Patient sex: F
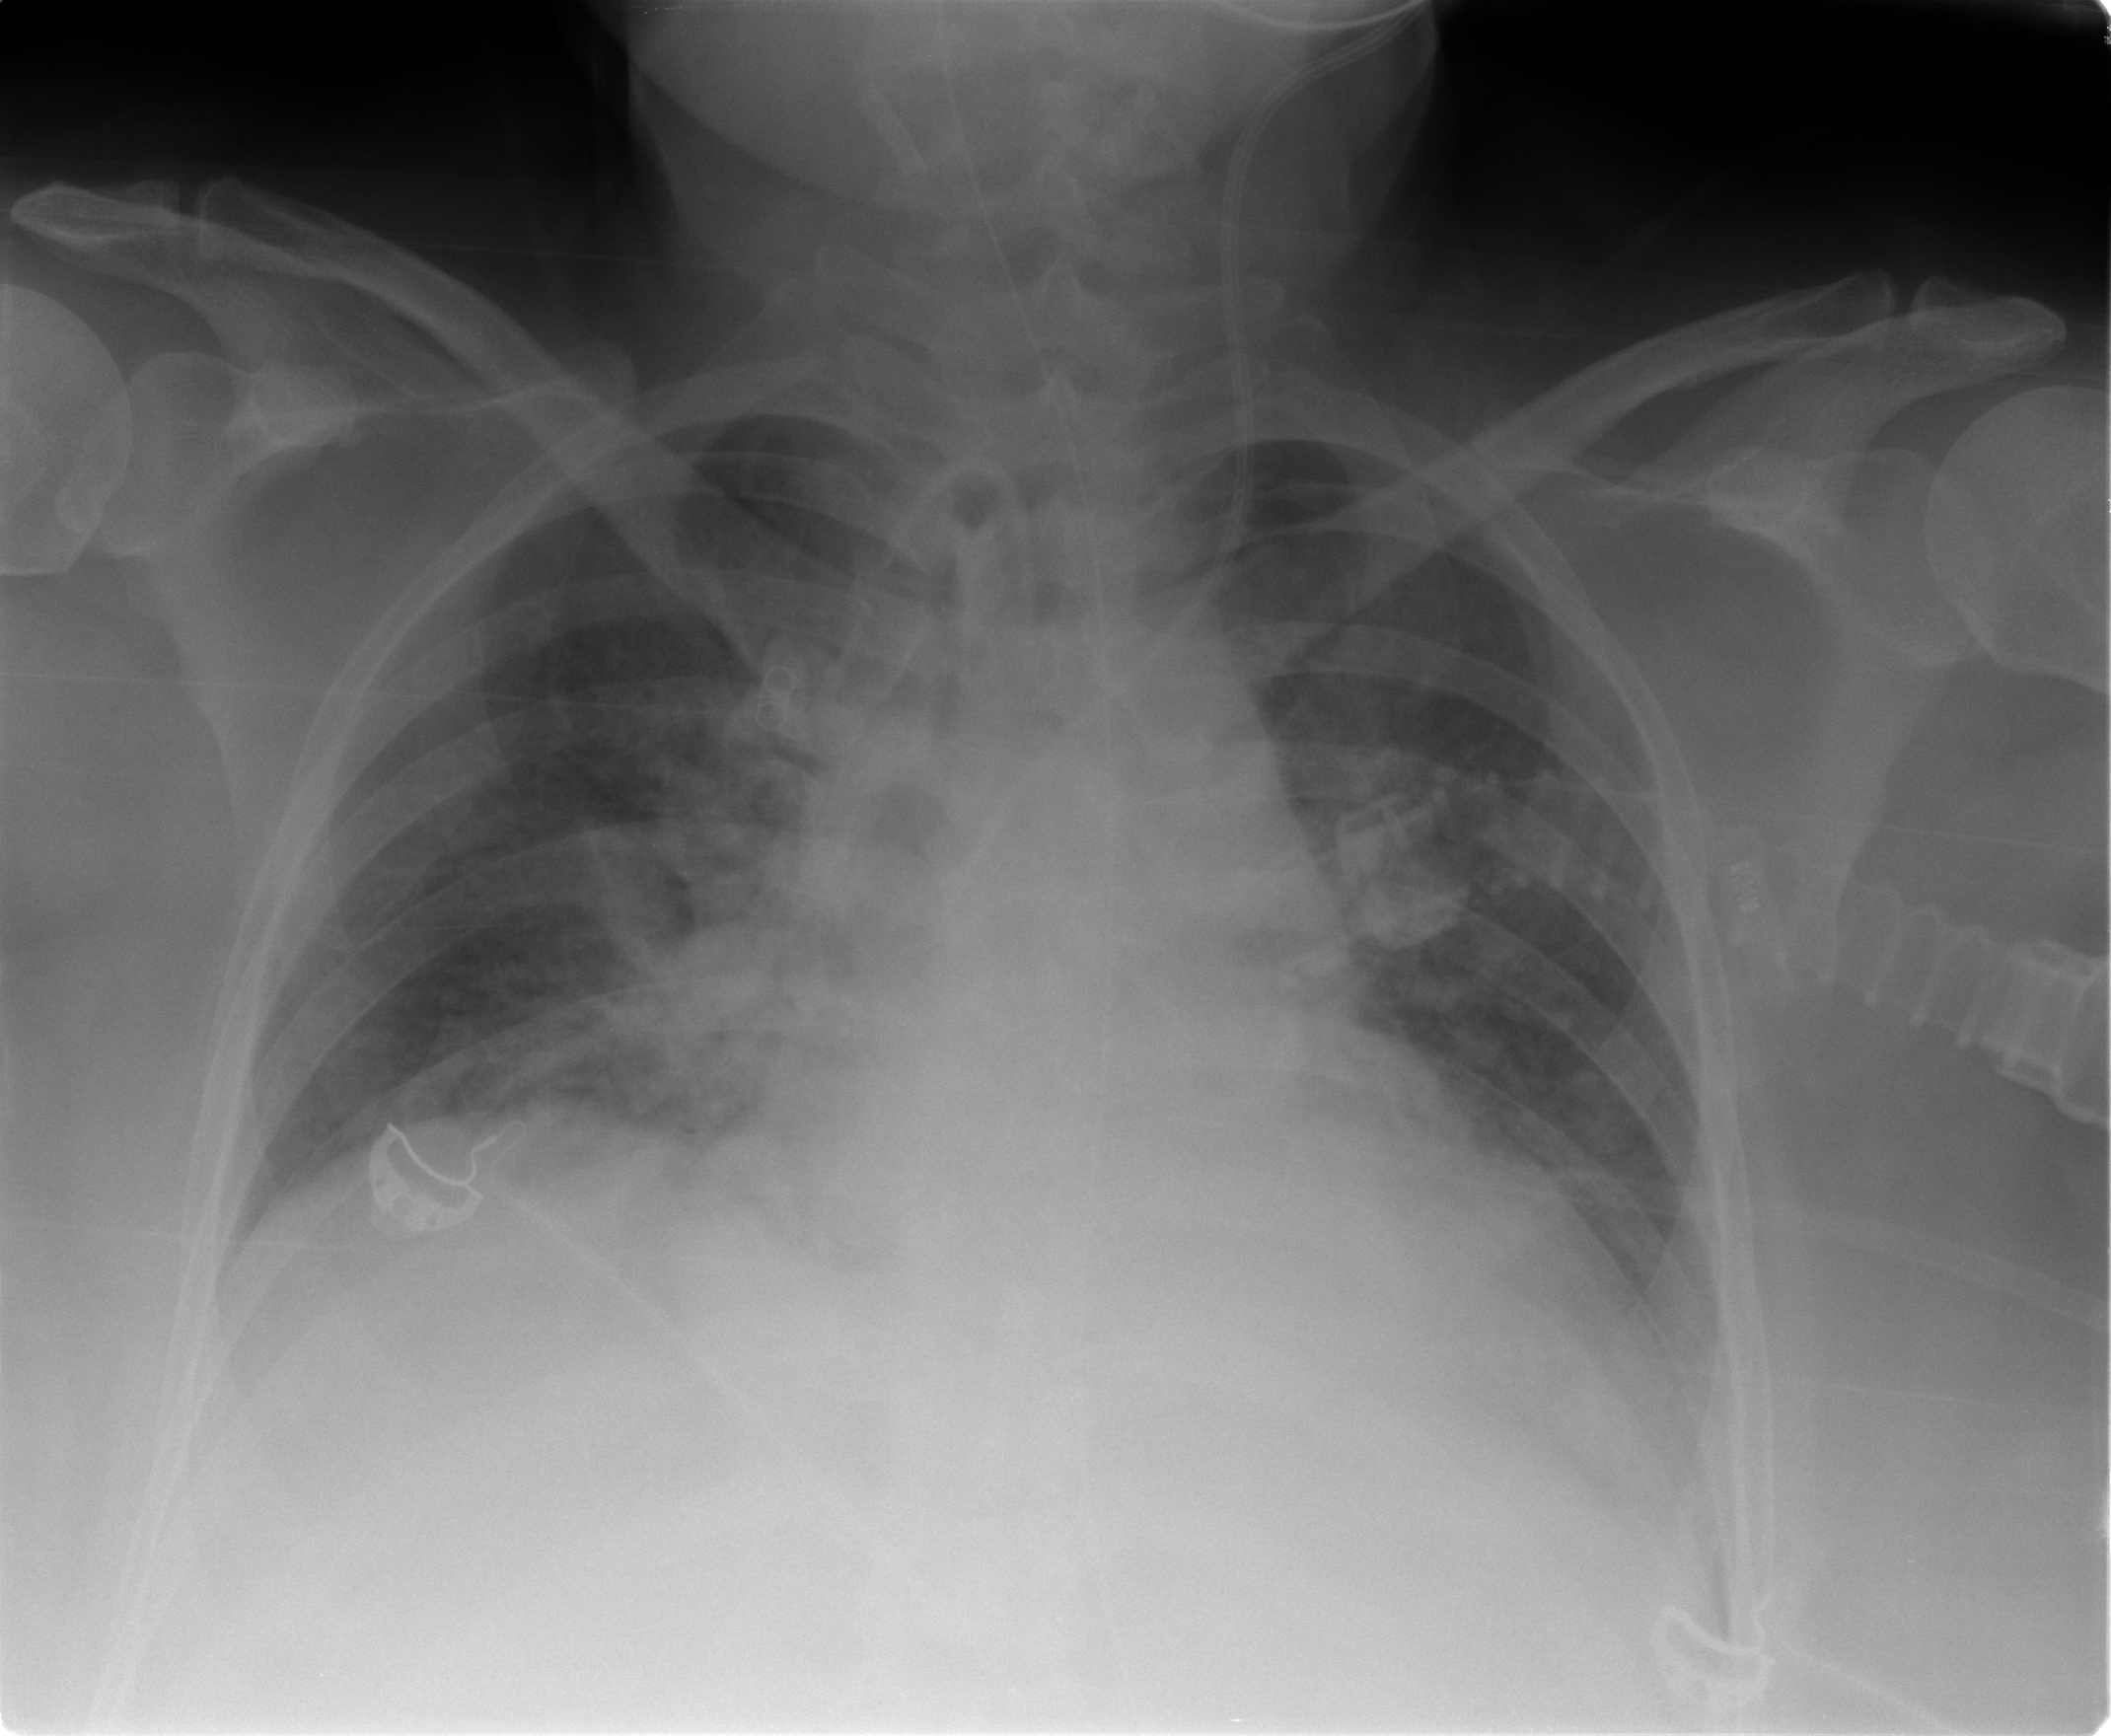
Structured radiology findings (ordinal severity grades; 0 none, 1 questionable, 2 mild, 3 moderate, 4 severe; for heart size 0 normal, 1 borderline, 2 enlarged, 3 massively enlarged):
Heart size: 2
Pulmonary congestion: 3
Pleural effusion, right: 0
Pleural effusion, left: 2
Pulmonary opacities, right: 0
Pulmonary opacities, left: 0
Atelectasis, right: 2
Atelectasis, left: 2